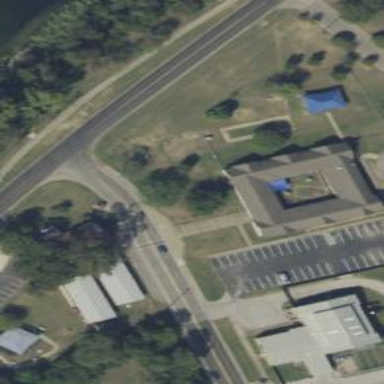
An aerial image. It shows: Kindergarten building.